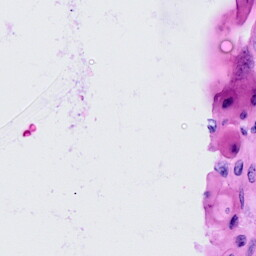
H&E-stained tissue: Cervix